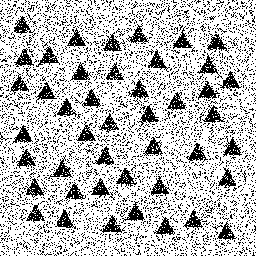
Squares: 0
Triangles: 44
Stars: 0
Total shapes: 44